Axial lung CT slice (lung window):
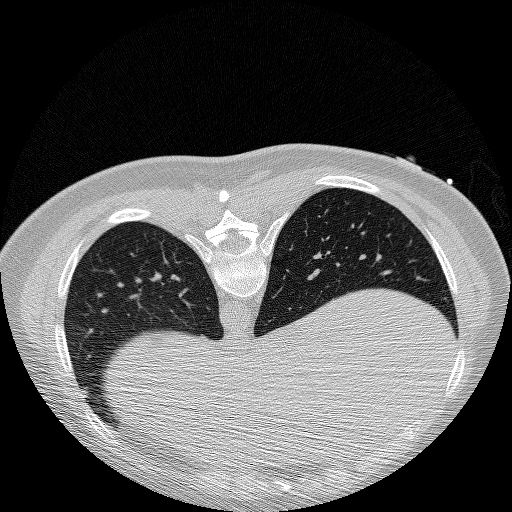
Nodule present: yes
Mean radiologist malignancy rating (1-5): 2